Interaction volume radius: 5 \u00c5
Interaction volume height: 30 \u00c5
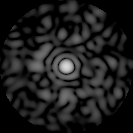
Disorder parameter: 0.8459